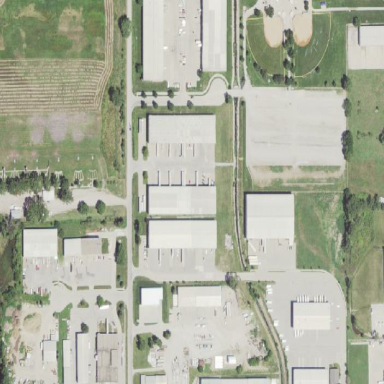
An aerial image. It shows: Industrial area.